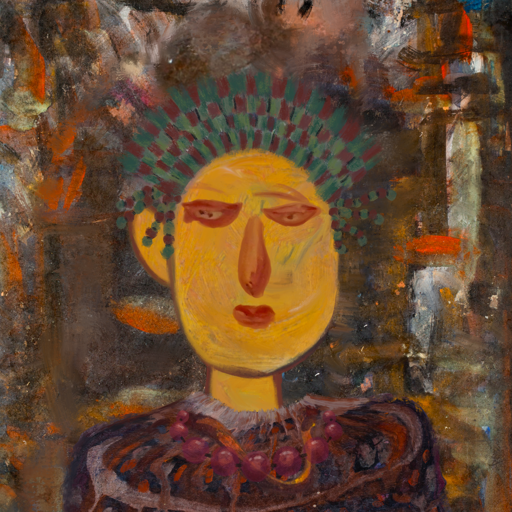
Background: GypsyQueen, Head And Neck Front: After_Raid, Face Front: Pious_Lady, Bust: Hypocrite, Hair Front: Blank, Head Accessory: After_Raid_Crown, Second Necklace: Comrade, Necklace: Irani_2, Baby: Blank